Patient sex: M
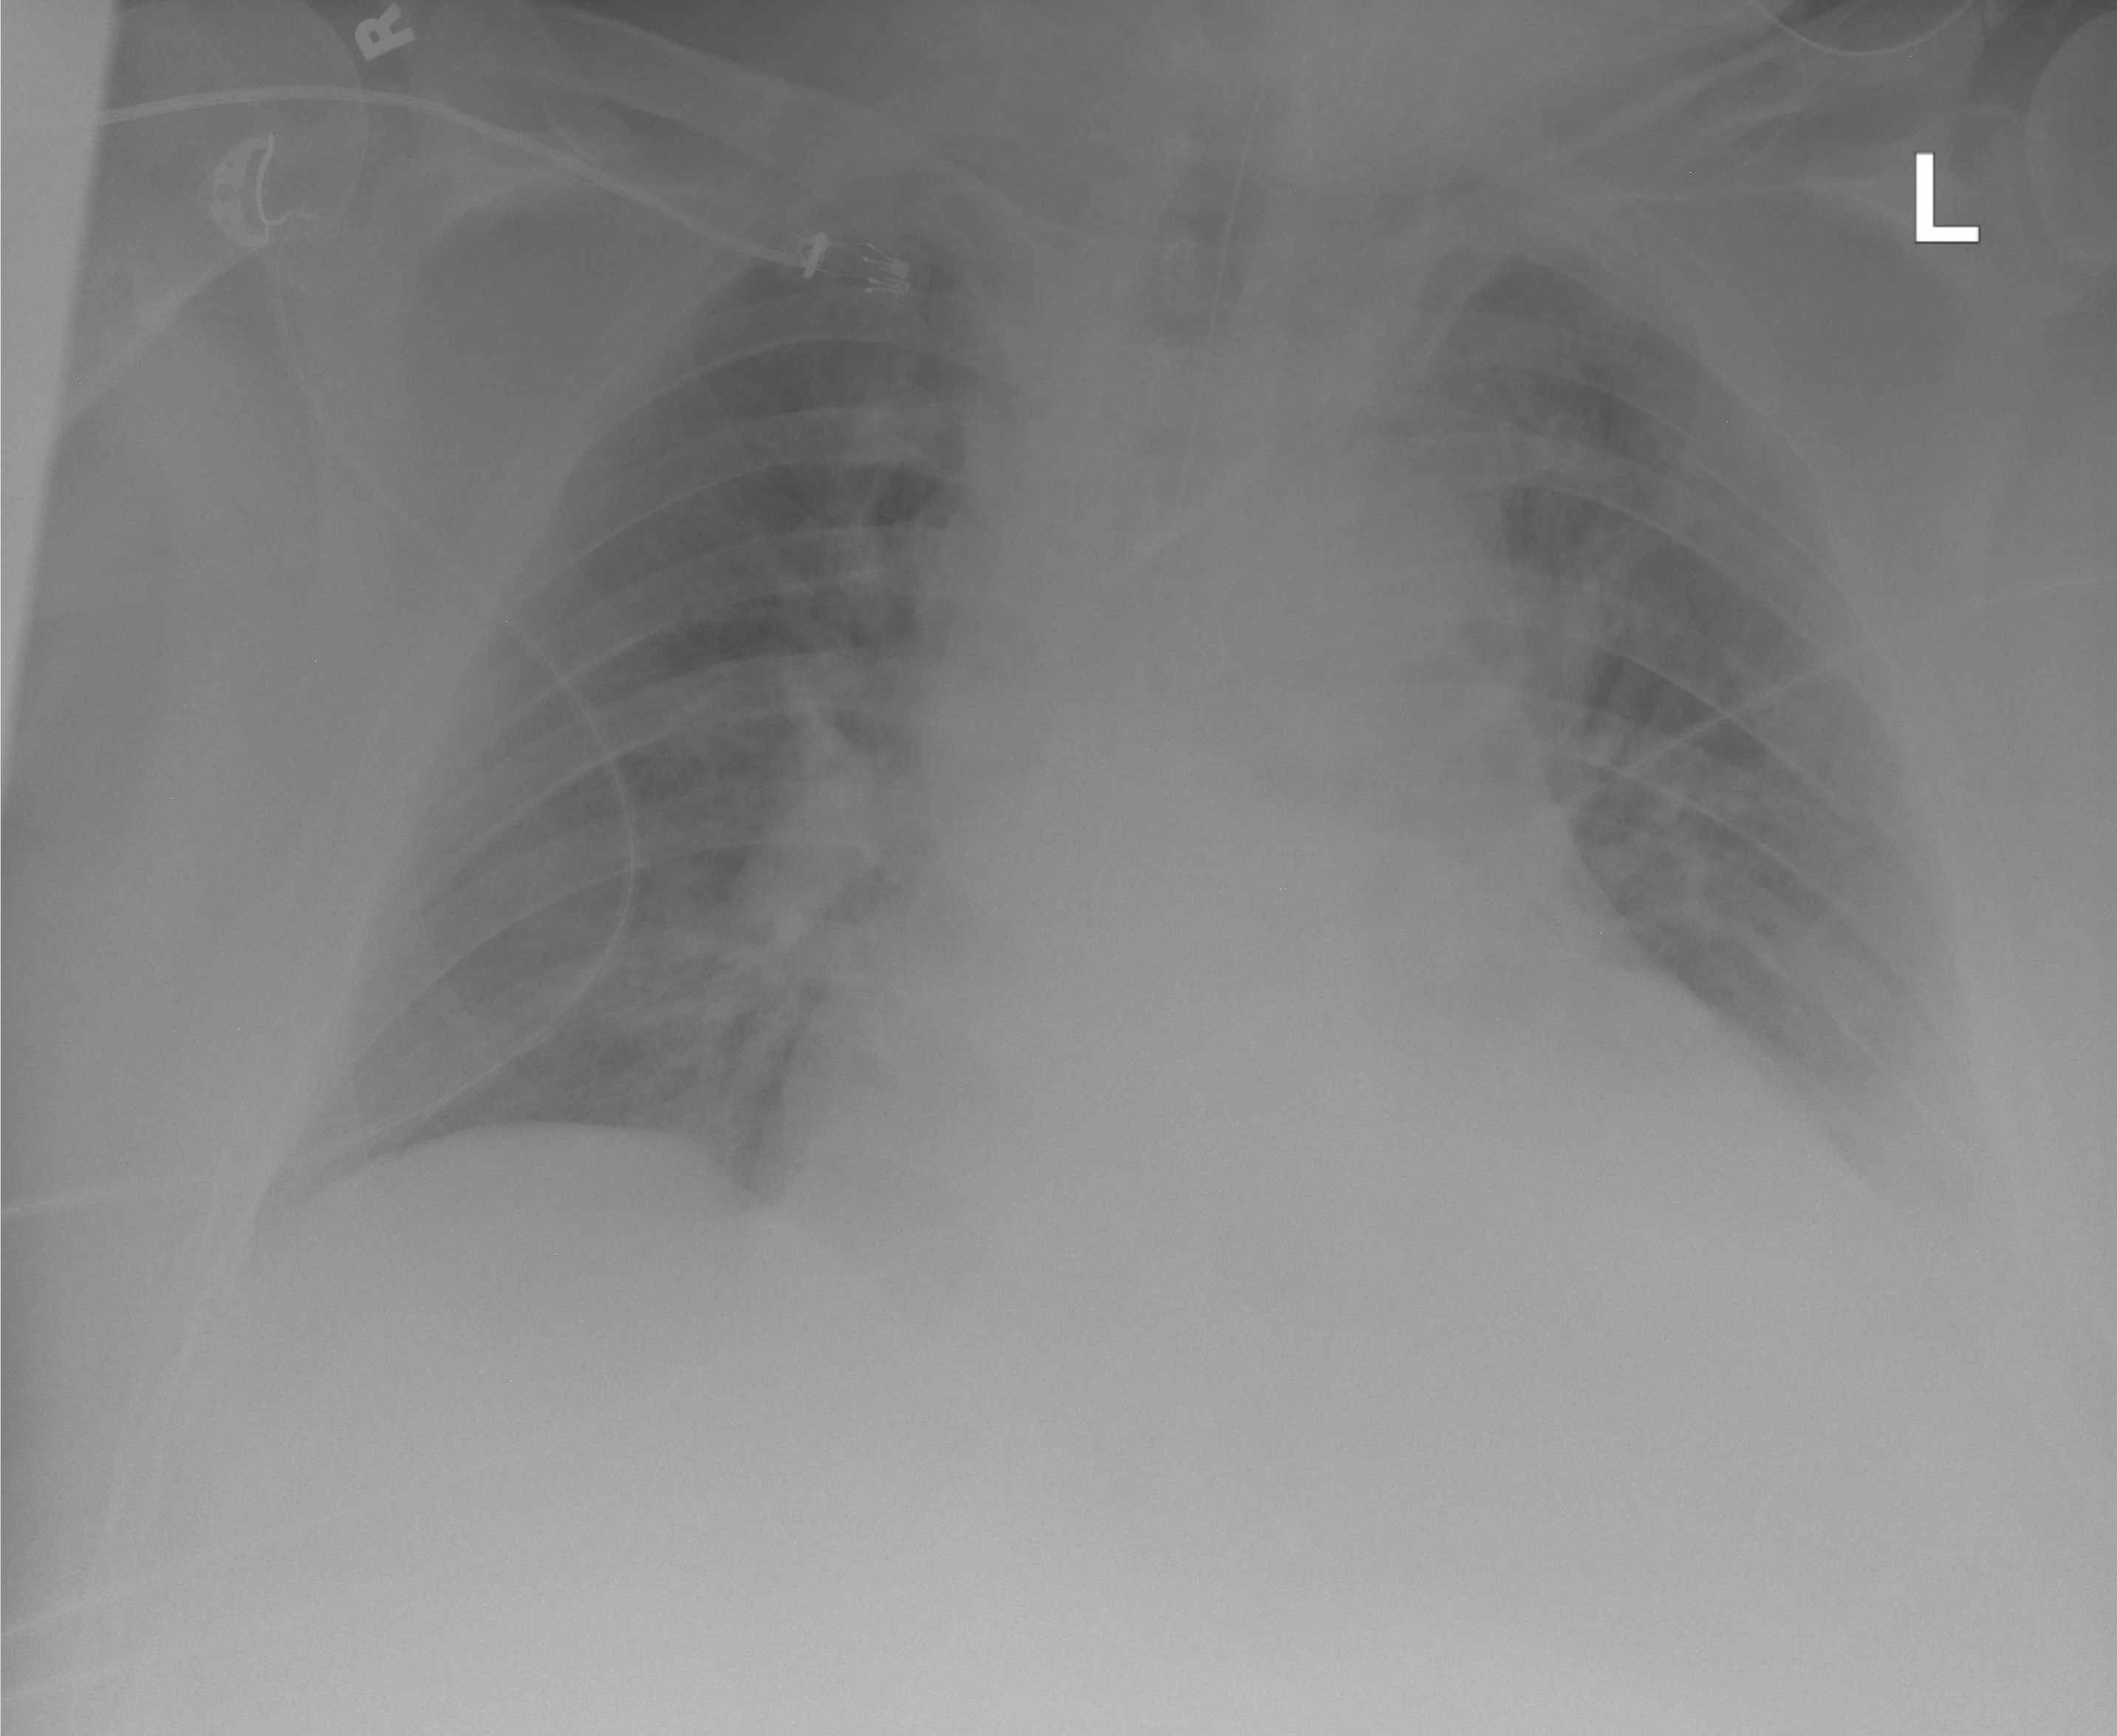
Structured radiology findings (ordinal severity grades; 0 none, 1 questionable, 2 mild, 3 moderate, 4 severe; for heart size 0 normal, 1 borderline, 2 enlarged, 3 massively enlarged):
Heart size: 2
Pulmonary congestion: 2
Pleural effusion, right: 0
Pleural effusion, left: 2
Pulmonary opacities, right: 0
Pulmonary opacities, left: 0
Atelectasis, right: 0
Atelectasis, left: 0